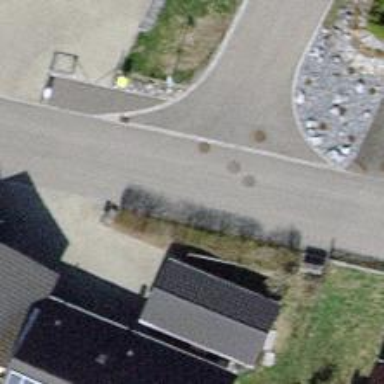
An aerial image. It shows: Residential road with asphalt surface and no sidewalks.